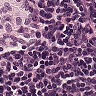
Metastatic tissue present: no